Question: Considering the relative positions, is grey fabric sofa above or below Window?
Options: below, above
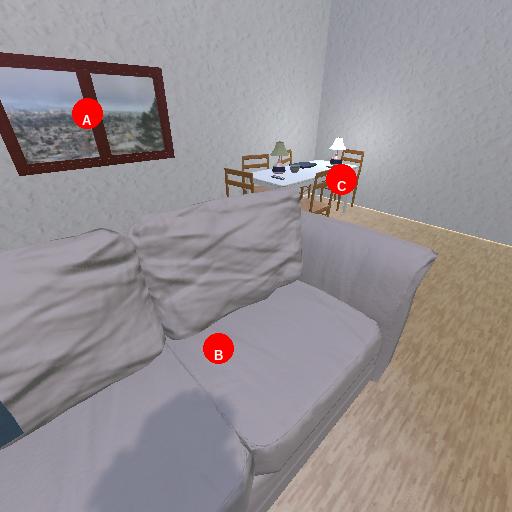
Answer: below